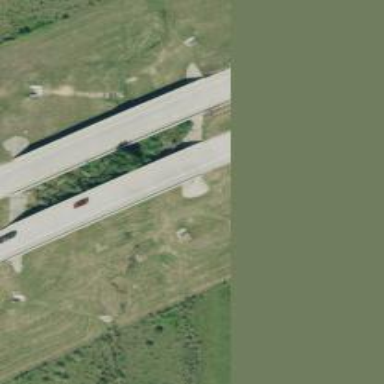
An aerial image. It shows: Motorway bridge.